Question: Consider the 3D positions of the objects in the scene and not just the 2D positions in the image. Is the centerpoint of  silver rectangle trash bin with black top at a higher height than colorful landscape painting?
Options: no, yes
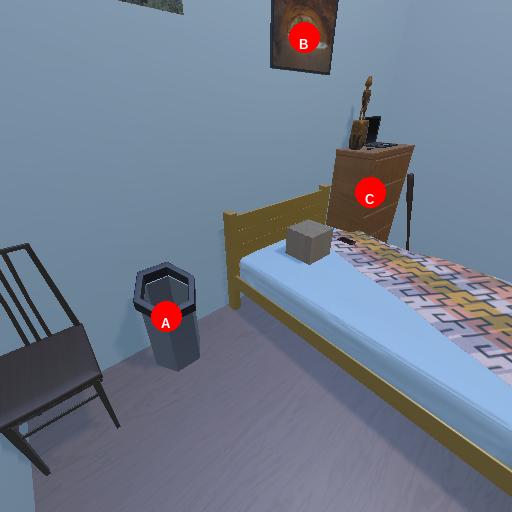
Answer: no